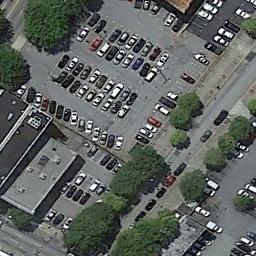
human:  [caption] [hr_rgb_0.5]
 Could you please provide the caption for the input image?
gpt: There are many yellow signs in the parking lot .

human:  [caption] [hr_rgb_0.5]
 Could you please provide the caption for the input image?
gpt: The parking lot has some cars arranged neatly in lines and some trees are also in the parking lot .

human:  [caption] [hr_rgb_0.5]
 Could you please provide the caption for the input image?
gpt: There are many different colors and styles of cars in the parking lot .

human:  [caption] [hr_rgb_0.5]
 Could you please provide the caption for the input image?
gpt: The parking lot is full of cars next to some trees .

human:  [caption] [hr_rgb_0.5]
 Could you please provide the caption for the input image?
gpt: There are some green trees and buildings beside the parking lot .